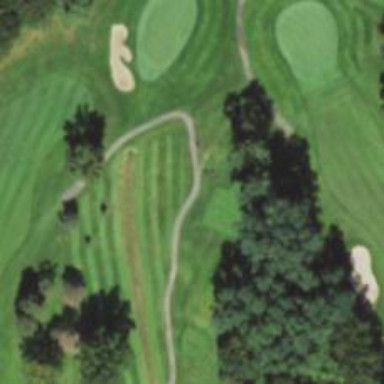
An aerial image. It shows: Service road used as golf cart path.